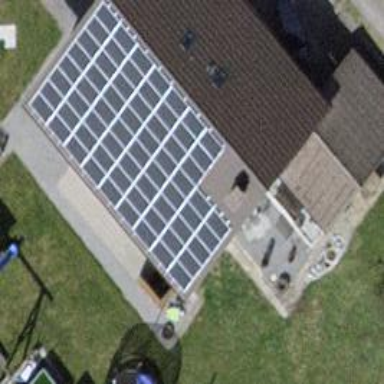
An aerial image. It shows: Solar power generator using photovoltaic method with solar photovoltaic panel types.